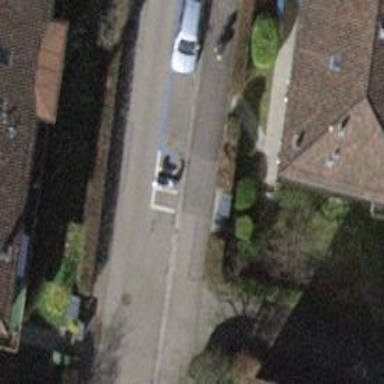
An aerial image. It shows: Motorcycle parking area.